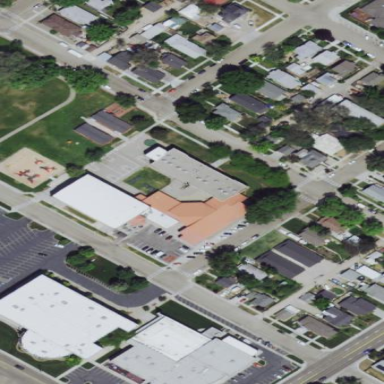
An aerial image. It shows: School building.